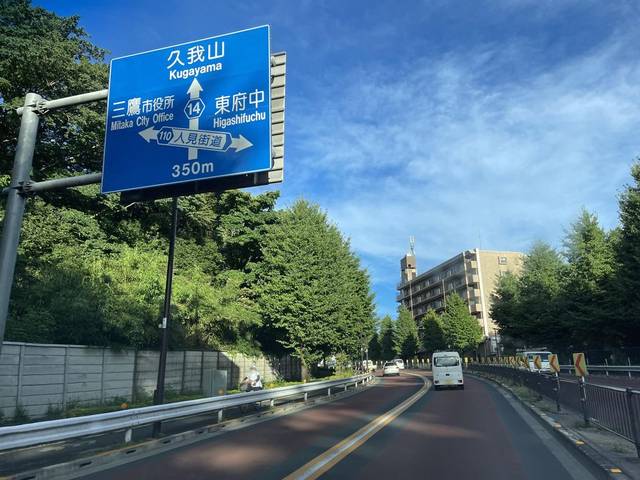
Region: Japan
Coordinates: 35.682, 139.53